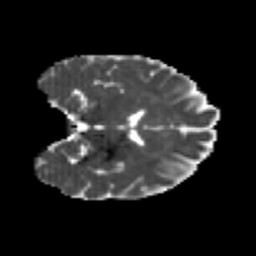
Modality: MD
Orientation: coronal
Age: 24
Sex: female
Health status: healthy
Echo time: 0.074 s